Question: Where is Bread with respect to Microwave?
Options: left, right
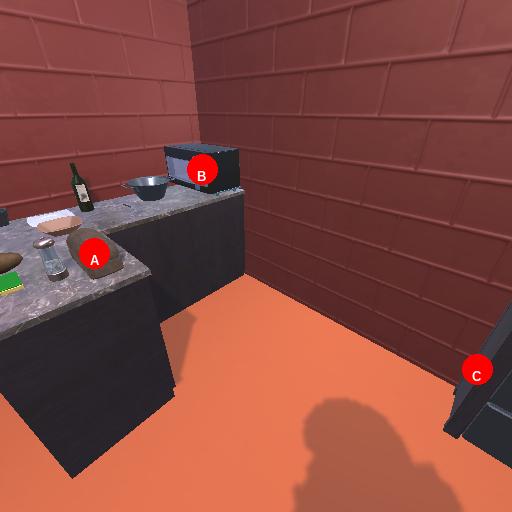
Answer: left